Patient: sex F, age 43
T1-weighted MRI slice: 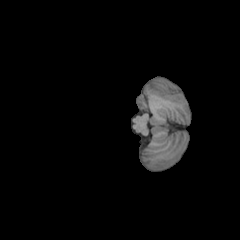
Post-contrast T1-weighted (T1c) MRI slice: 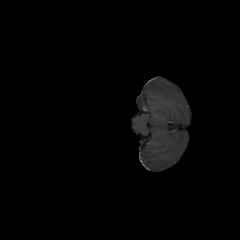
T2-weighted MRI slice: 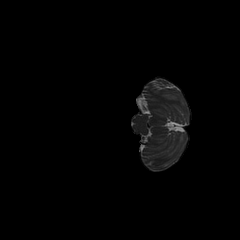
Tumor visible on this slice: no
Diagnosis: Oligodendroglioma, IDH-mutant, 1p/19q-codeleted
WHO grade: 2